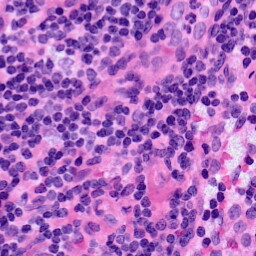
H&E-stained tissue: LymphNode